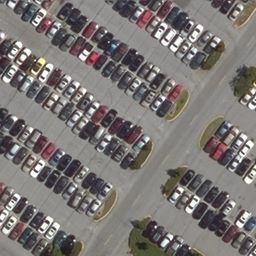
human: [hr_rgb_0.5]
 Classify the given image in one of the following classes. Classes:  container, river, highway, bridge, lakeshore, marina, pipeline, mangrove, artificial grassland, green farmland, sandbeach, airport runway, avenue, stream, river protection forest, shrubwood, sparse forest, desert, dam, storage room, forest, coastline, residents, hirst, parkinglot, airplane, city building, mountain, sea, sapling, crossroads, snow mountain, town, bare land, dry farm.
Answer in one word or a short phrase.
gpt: parkinglot